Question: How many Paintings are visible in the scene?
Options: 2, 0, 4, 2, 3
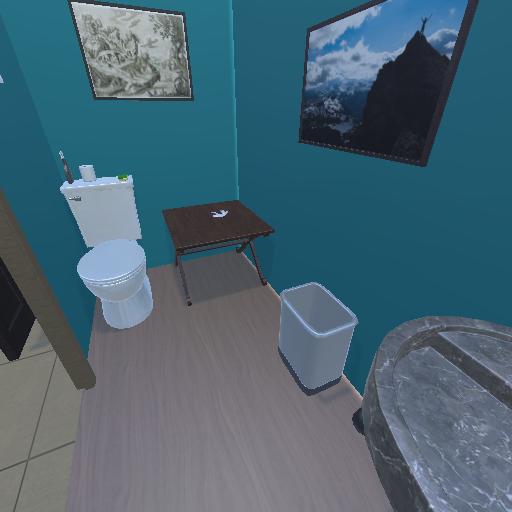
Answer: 2